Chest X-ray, PA view. Patient: 21 years old, sex F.
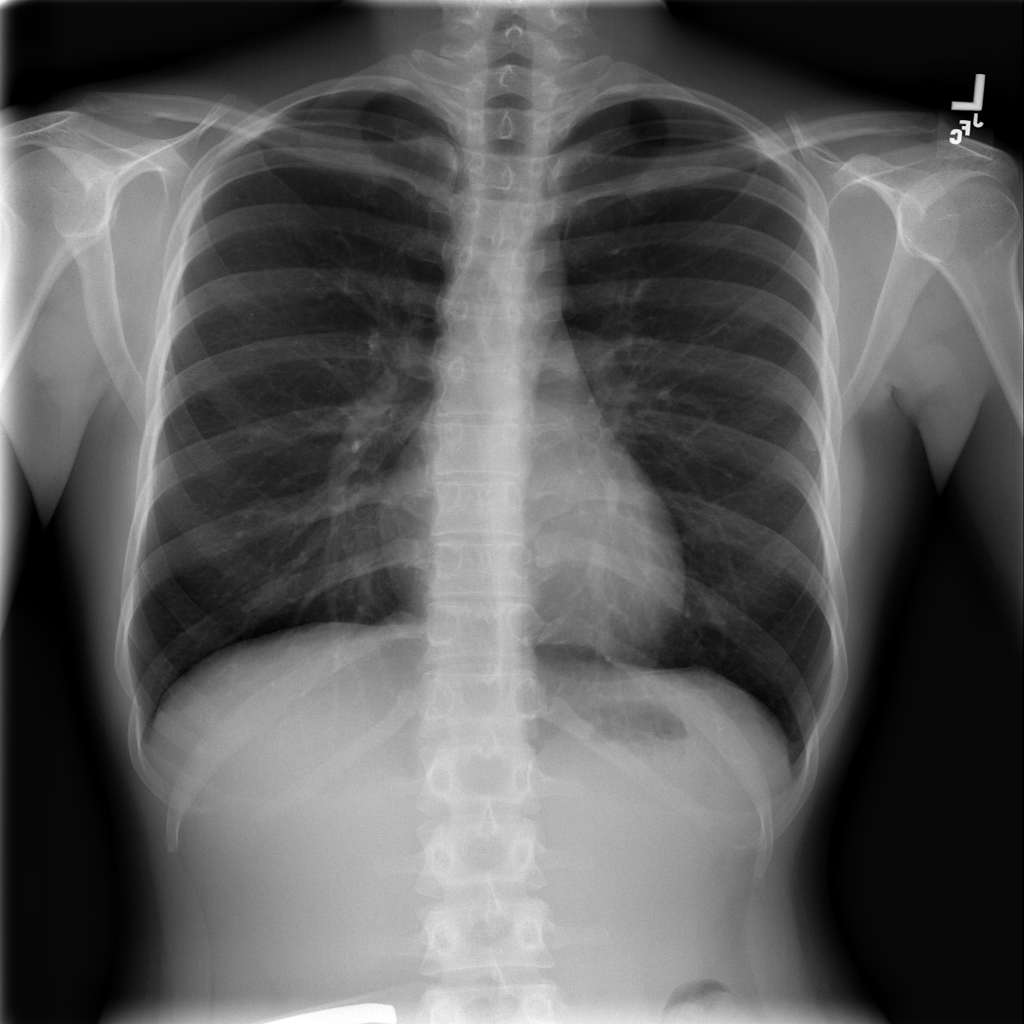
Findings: No Finding